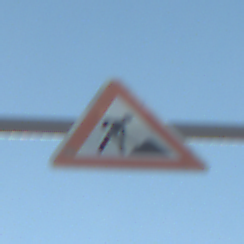
Verkehrszeichen: Arbeitsstelle
Umgebung: Outdoor, Nature
Tageszeit: SunriseSunset
Wetter: Clear
Licht: Natural
Jahreszeit: NotSpecified
Kontrast: HighContrast